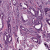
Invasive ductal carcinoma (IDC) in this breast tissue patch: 1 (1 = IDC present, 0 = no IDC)